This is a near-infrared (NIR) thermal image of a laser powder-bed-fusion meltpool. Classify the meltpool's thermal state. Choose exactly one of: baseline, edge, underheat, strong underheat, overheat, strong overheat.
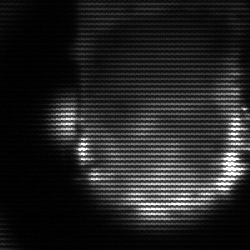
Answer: baseline